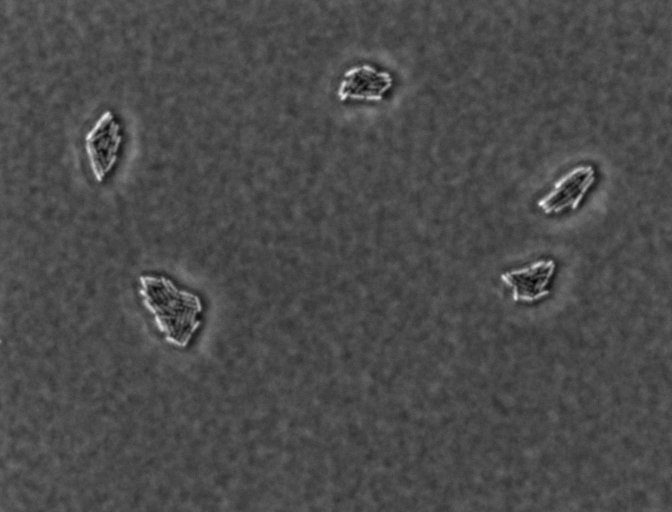
Salmonella enterica Typhimurium